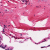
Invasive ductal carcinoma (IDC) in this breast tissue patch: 0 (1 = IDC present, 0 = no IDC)